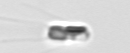
Label: Chaetoceros_subtilis